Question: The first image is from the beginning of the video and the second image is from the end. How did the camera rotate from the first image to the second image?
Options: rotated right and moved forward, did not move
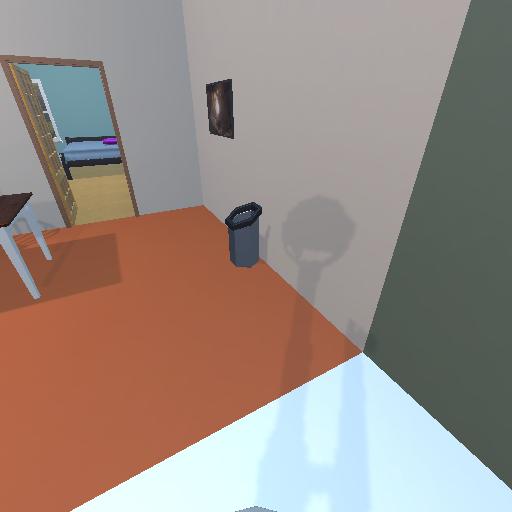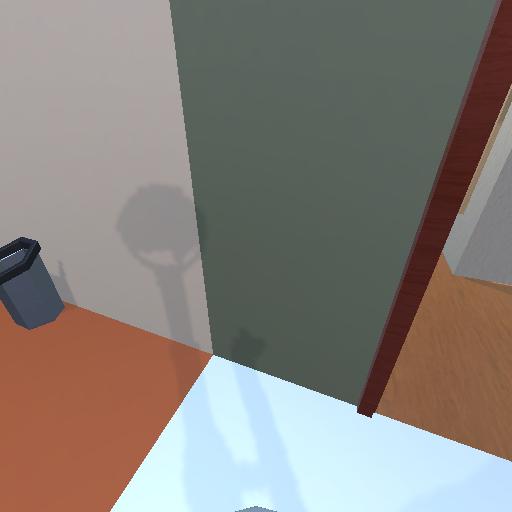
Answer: rotated right and moved forward